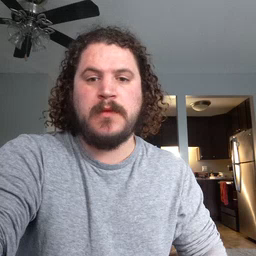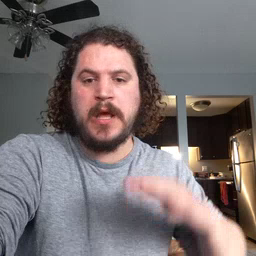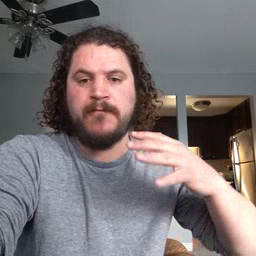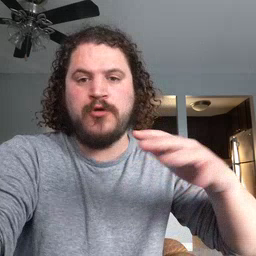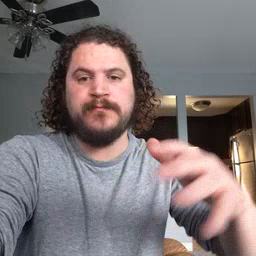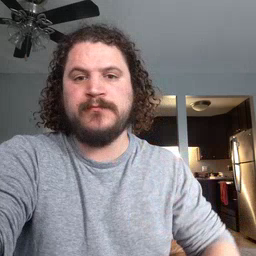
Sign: helicopter